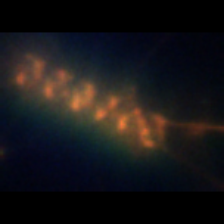
Taxon: Chaetoceros
Group: Diatoms